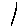
Label: line